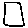
Label: square